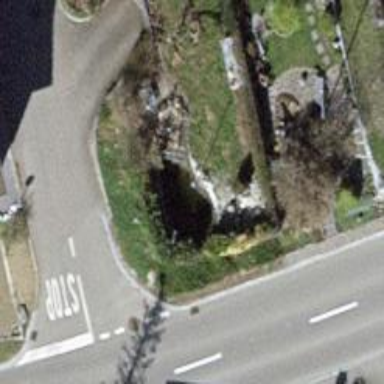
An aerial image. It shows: Fountain.